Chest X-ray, PA view. Patient: 55 years old, sex M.
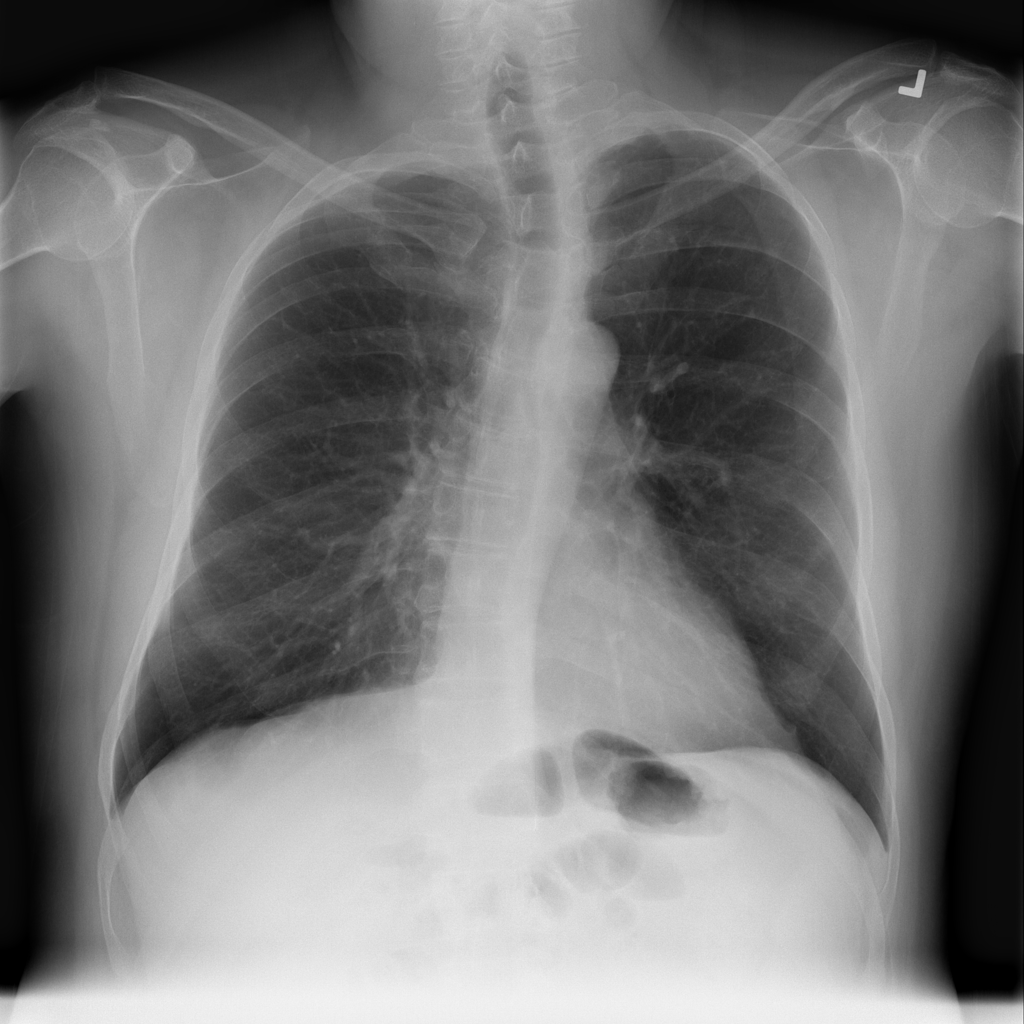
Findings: No Finding